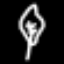
Label: leaf